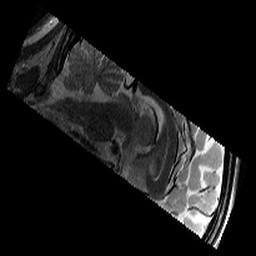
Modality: T2w
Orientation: sagittal
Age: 11
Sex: female
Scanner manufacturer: siemens
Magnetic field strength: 3 T
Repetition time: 8.46 s
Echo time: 0.067 s